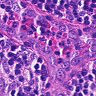
Metastatic tissue present: no